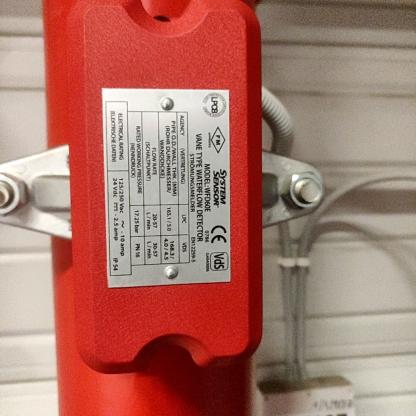
Klasa: tabliczka-znamionowa